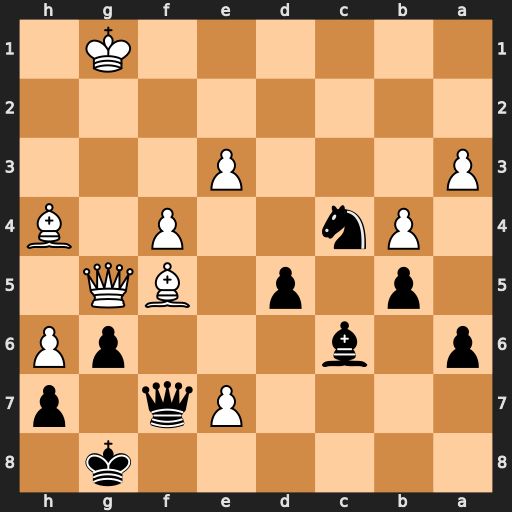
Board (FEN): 6k1/4Pq1p/p1b3pP/1p1p1BQ1/1Pn2P1B/P3P3/8/6K1
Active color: b
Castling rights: -
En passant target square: -
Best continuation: Qxf5 Qxf5 gxf5